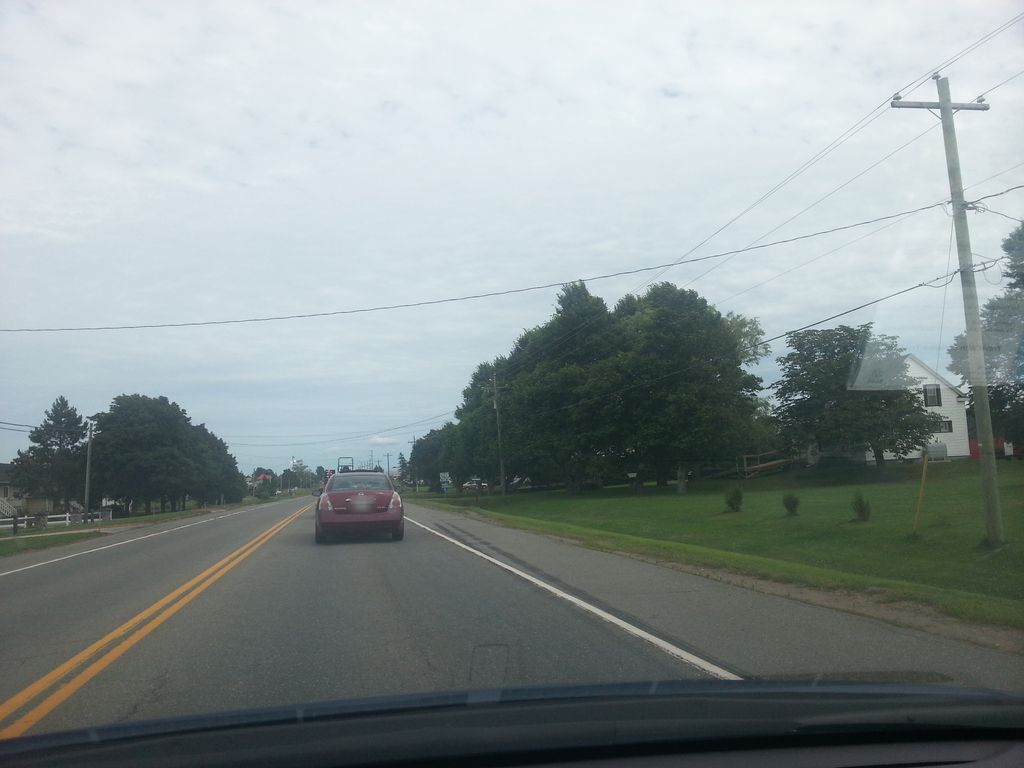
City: charlottetown